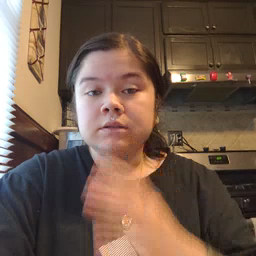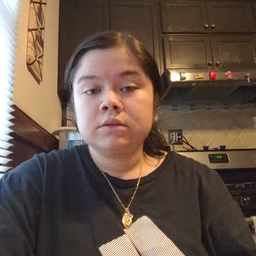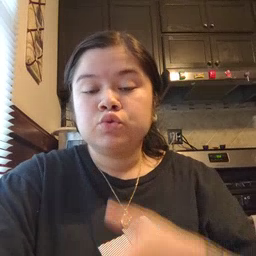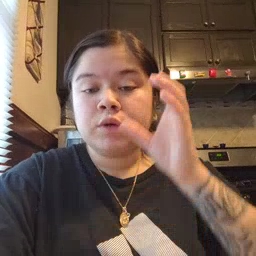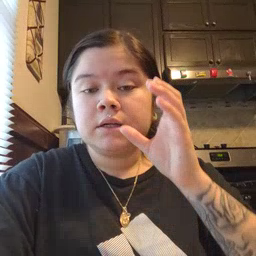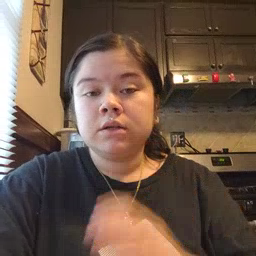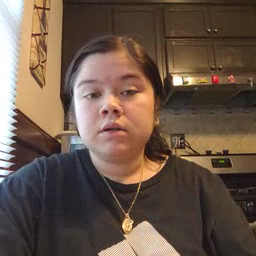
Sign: drink